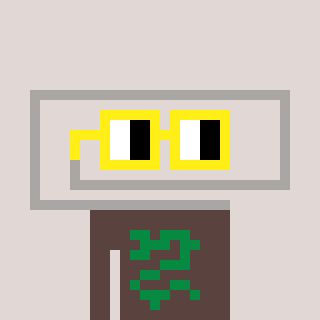
a pixel art character with square yellow glasses, a paperclip-shaped head and a darkbrown-colored body on a warm background